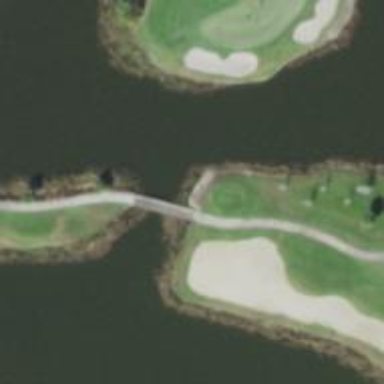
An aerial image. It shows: Path bridge located on golf course.